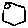
Label: hexagon